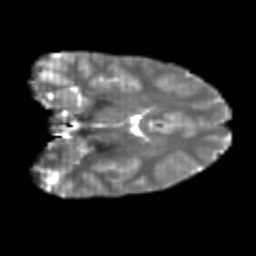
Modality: T2w
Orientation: coronal
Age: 21
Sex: male
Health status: healthy
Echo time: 0.074 s